Question: This is a simple form in my application.When trying to enter user details in the form android key board hides the email field and mobile no field.I cant scroll the page upwards.Please suggest me a solution
'''
<ion-content>
<form novalidate="novalidate" on-valid-submit="saveUserDetails()">
<div class="list card">
<label class="item item-input validated">
<span class="input-label">First Name</span>
<input type="text" ng-model="user.firstName" required="required" name="firstName" autocomplete="off" class="textclr">
</label>
<label class="item item-input validated">
<span class="input-label">Last Name</span>
<input type="text" ng-model="user.lastName" required="required" name="lastName" class="textclr">
</label>
<label class="item item-input validated">
<span class="input-label">Email</span>
<input type="email" ng-model="user.email" required="required" name="email" class="textclr">
<i class="icon ion-alert-circled error col col-10"></i>
</label>
<label class="item item-input validated">
<span class="input-label">Mobile</span>
<input type="tel" ng-model="user.mobile" name="number" required="required" class="textclr">
</label>
</div>
<div class="padding">
<button type="submit" class="button button-block button-positive activated">
Save user
</button>
</div>
</form>
<ion-content>
'''
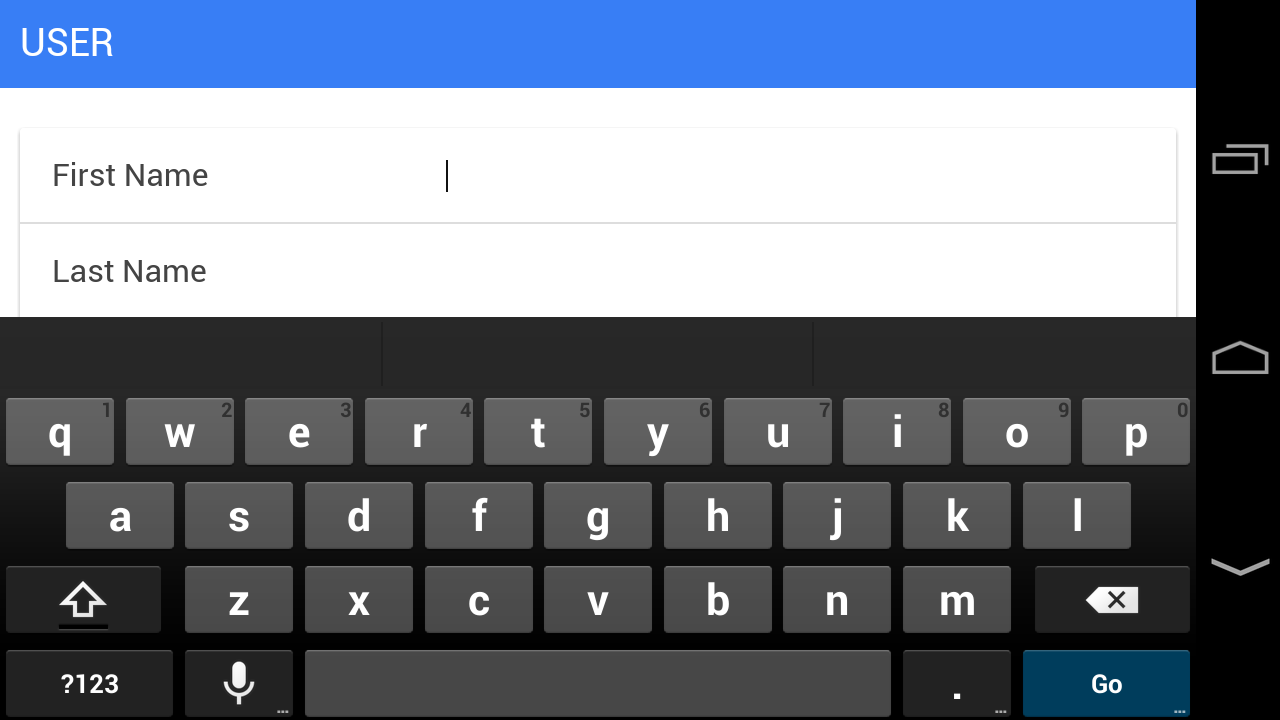
Answer: In your app.js file, add the following line of text. I have added this code to a function called "run" in app.js
'''
ionic.Platform.isFullScreen = true;
'''
'''
$ionicPlatform.ready(function() {
// Hide the accessory bar by default (remove this to show the accessory bar above the keyboard
// for form inputs)
if(window.cordova && window.cordova.plugins.Keyboard) {
cordova.plugins.Keyboard.hideKeyboardAccessoryBar(true);
}
if(window.StatusBar) {
// org.apache.cordova.statusbar required
StatusBar.styleDefault();
}
ionic.Platform.isFullScreen = true;
});
})
'''
Step 2 is to include the ionic keyboard plugin in your phonegap config.xml file. Here is the line of code you need to include:
'''
<gap:plugin name="com.ionic.keyboard" />
'''